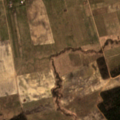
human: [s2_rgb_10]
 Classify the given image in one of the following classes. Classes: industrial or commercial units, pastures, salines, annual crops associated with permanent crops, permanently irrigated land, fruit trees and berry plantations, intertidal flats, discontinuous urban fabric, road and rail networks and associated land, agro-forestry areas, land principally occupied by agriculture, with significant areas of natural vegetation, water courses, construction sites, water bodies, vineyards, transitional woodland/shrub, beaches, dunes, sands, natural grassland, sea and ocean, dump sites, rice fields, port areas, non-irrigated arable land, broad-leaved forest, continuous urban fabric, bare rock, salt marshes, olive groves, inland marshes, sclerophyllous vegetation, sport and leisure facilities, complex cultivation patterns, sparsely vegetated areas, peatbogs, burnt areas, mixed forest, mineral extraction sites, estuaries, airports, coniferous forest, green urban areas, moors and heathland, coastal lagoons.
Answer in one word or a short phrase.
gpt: non-irrigated arable land, pastures, complex cultivation patterns, broad-leaved forest, mixed forest